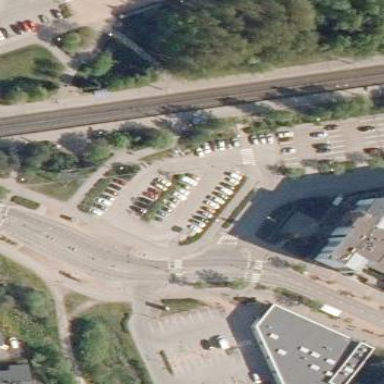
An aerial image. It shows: Parking lot with asphalt surface designed for park and ride for trains.